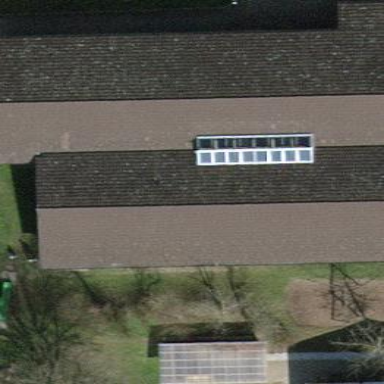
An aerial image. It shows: Kindergarten building.